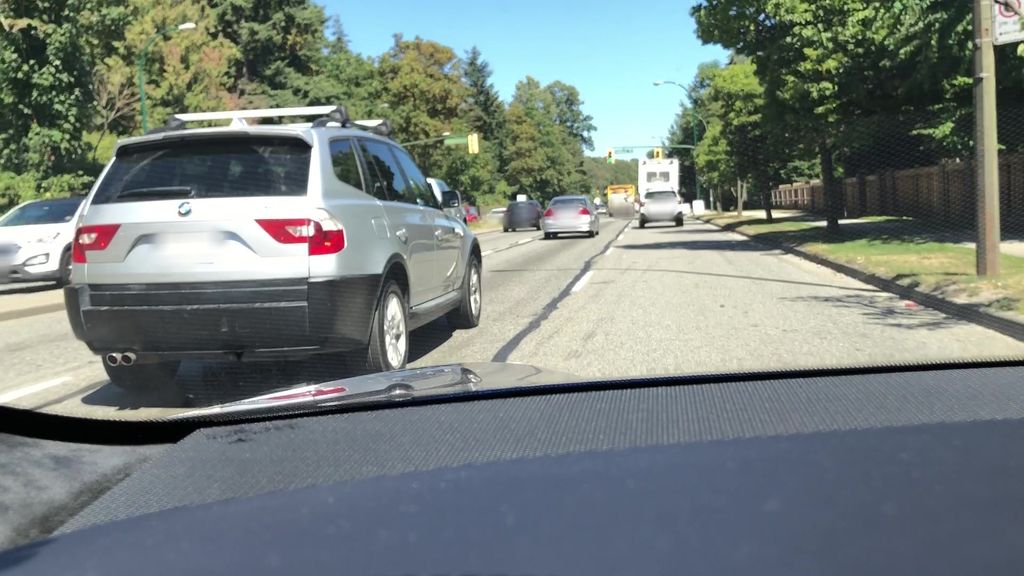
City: vancouver